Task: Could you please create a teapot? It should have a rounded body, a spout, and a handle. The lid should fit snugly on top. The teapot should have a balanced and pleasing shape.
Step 135:
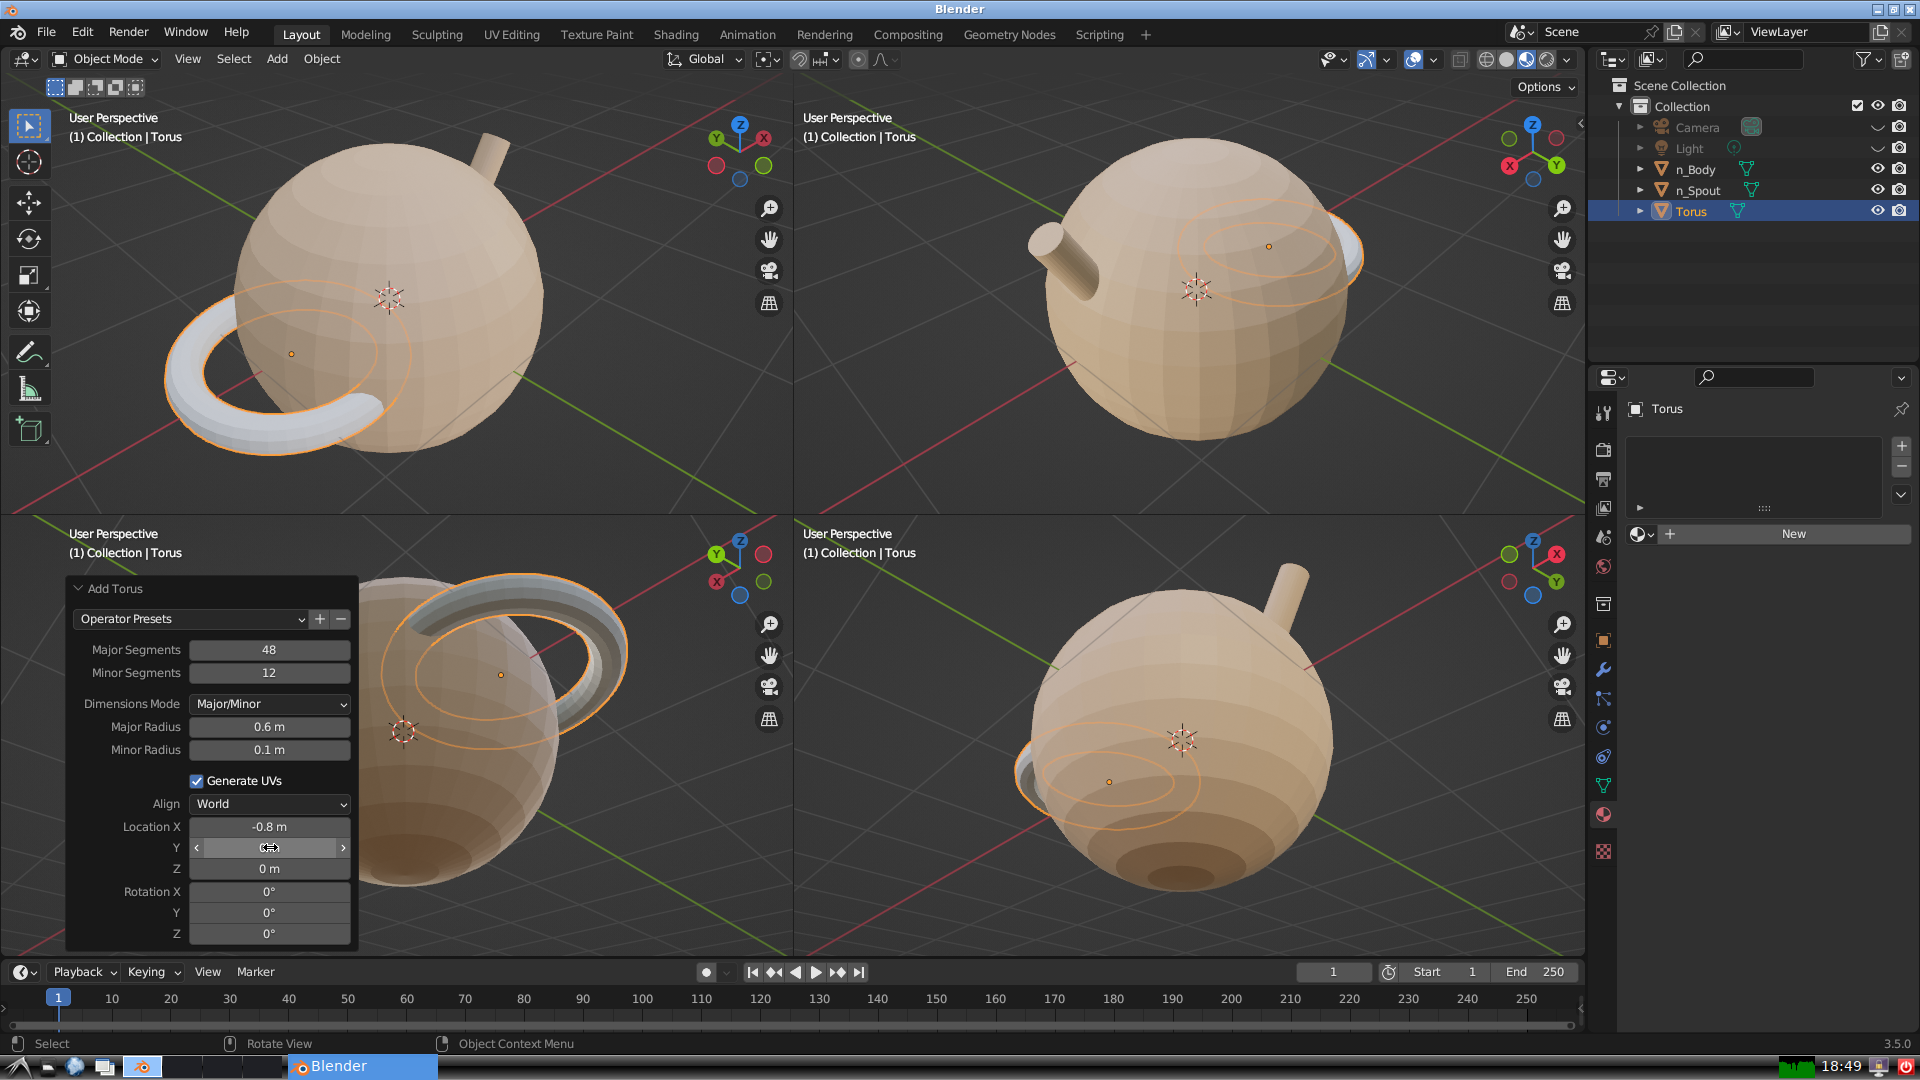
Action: {"mouse_move": [270, 867]}